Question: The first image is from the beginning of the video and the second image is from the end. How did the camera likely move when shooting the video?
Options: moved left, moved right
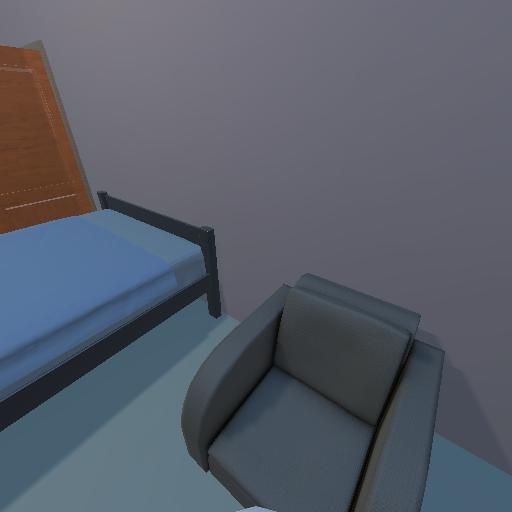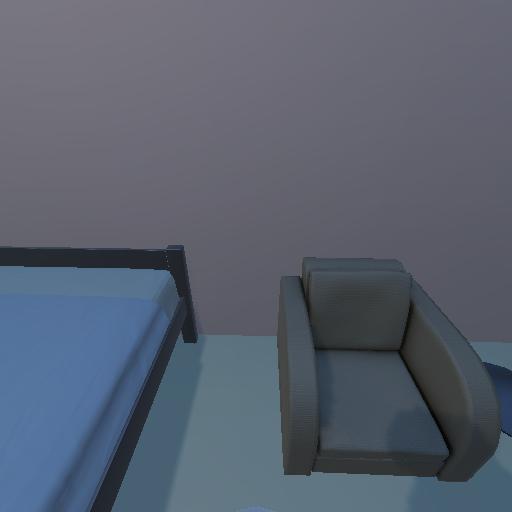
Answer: moved left